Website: home-depot
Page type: cart
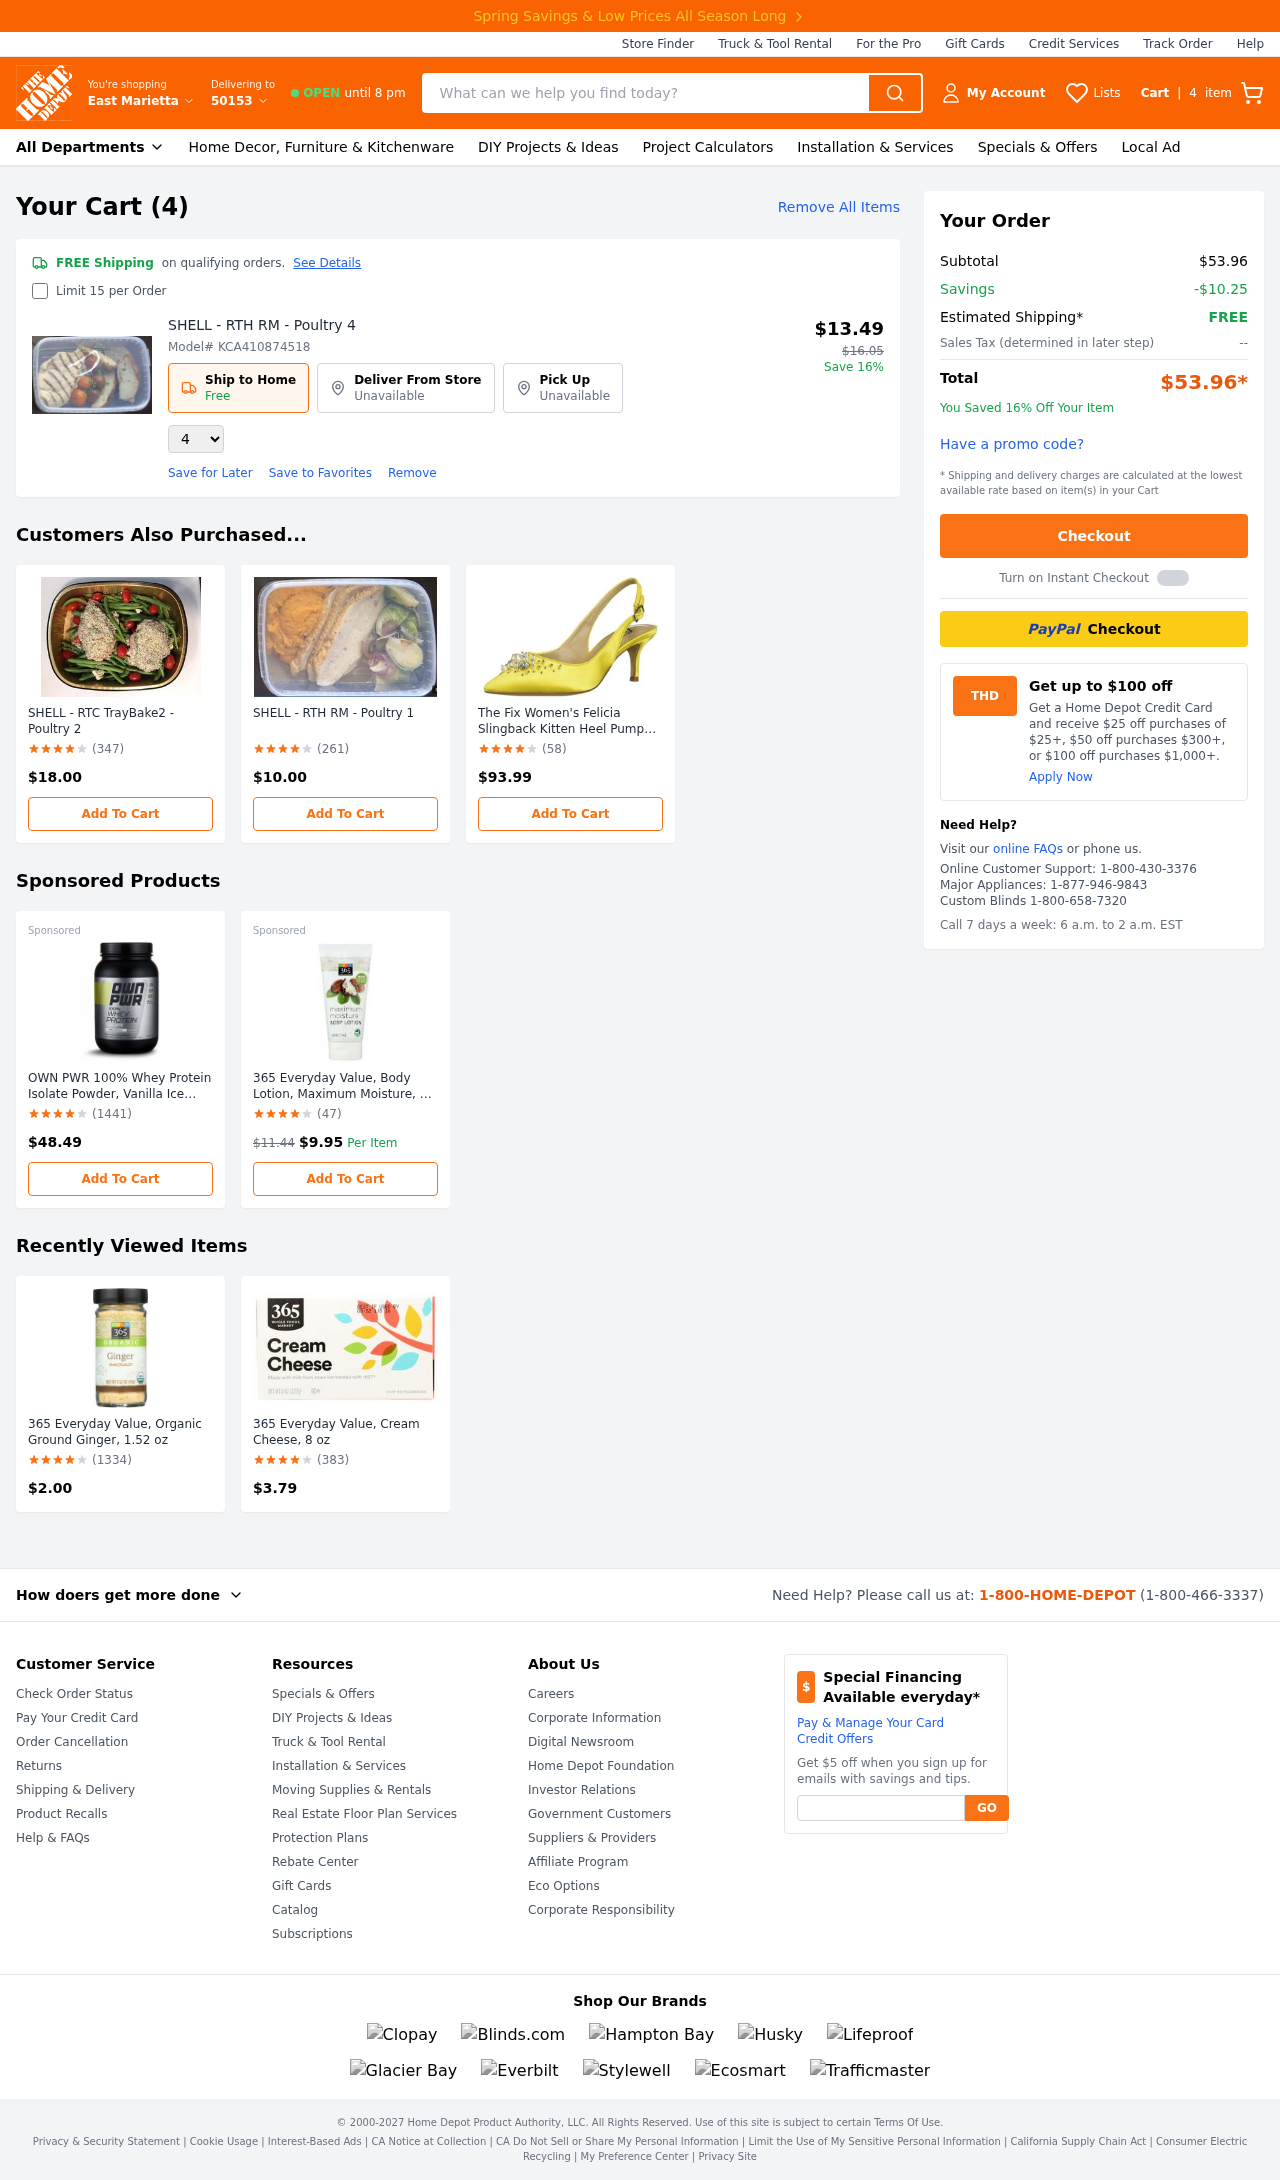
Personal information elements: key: PII_POSTCODE
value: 50153
Product elements: key: PRODUCT1_NAME
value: SHELL - RTH RM - Poultry 4
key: PRODUCT1_PRICE
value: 13.49
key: PRODUCT1_QUANTITY
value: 4
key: PRODUCT2_NAME
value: SHELL - RTC TrayBake2 - Poultry 2
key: PRODUCT2_NUM_RATINGS
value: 347
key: PRODUCT2_PRICE
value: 18
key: PRODUCT2_RATING
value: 4.5
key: PRODUCT3_NAME
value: SHELL - RTH RM - Poultry 1
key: PRODUCT3_NUM_RATINGS
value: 261
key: PRODUCT3_PRICE
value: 10
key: PRODUCT3_RATING
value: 4.1
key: PRODUCT4_NAME
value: The Fix Women's Felicia Slingback Kitten Heel Pump with Pearls, sunshine satin, 11 B US
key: PRODUCT4_NUM_RATINGS
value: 58
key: PRODUCT4_PRICE
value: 93.99
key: PRODUCT4_RATING
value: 4.4
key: PRODUCT5_NAME
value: OWN PWR 100% Whey Protein Isolate Powder, Vanilla Ice Cream, 25 G Protein, 2 Pound (28 Servings)
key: PRODUCT5_NUM_RATINGS
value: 1441
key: PRODUCT5_PRICE
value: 48.49
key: PRODUCT5_RATING
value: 4.7
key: PRODUCT6_NAME
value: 365 Everyday Value, Body Lotion, Maximum Moisture, 6 fl oz
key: PRODUCT6_NUM_RATINGS
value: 47
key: PRODUCT6_PRICE
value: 9.95
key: PRODUCT6_RATING
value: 4.3
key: PRODUCT7_NAME
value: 365 Everyday Value, Organic Ground Ginger, 1.52 oz
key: PRODUCT7_NUM_RATINGS
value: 1334
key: PRODUCT7_PRICE
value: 2
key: PRODUCT7_RATING
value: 4
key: PRODUCT8_NAME
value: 365 Everyday Value, Cream Cheese, 8 oz
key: PRODUCT8_NUM_RATINGS
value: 383
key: PRODUCT8_PRICE
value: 3.79
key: PRODUCT8_RATING
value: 4.4
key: PRODUCT1_ORIGINAL_PRICE
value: $16.05
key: PRODUCT6_ORIGINAL_PRICE
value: $11.44
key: PRODUCT_MODEL_NUMBER
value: KCA410874518
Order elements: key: ORDER_NUM_ITEMS
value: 4
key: ORDER_SUBTOTAL
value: $53.96
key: ORDER_SAVINGS
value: -$10.25
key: ORDER_TOTAL
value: $53.96*
Search elements: key: HEADER_SEARCH
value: What can we help you find today?